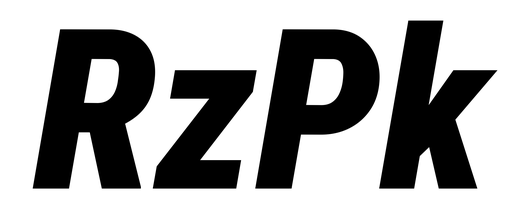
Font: Roboto-Italic_Condensed_Black_Italic